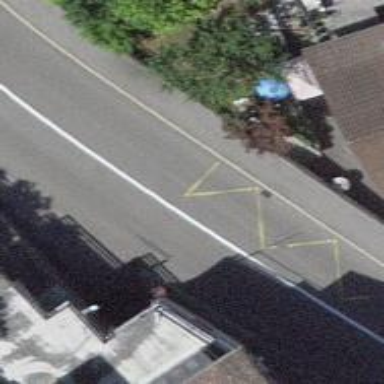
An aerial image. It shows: Bus stop with designated public transport stop position.